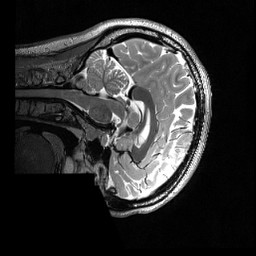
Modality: T2w
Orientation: sagittal
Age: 21
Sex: female
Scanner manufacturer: siemens
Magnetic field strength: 3 T
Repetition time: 3.2 s
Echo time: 0.56 s